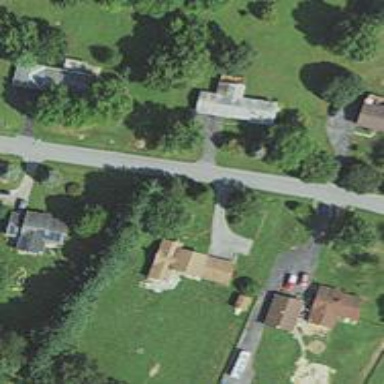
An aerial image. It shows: Driveway.